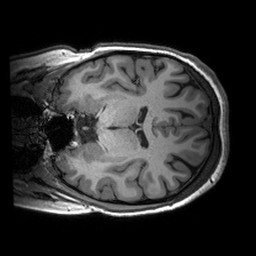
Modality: T1w
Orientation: coronal
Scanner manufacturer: siemens
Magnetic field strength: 3 T
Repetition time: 2.53 s
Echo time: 0.00288 s